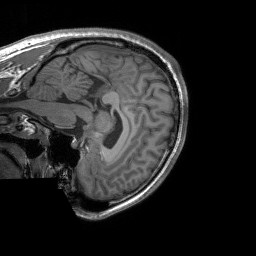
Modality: T1w
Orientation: sagittal
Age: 23
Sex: male
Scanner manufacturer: siemens
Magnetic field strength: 3 T
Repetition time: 1.8 s
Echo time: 0.00252 s